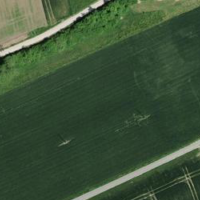
EUNIS habitat code: 25
Species observed at this site:
Fagopyrum esculentum